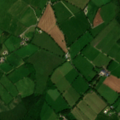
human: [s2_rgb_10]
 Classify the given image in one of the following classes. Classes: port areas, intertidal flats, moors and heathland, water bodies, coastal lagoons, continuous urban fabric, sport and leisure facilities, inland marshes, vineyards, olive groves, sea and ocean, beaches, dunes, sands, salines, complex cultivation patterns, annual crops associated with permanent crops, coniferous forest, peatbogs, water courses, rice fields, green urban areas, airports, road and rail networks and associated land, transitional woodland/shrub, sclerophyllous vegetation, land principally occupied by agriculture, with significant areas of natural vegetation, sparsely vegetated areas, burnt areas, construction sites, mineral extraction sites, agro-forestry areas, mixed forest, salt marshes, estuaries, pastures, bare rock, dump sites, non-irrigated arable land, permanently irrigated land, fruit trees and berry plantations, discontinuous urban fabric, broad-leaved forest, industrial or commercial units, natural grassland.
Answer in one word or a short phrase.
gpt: non-irrigated arable land, pastures, coniferous forest, transitional woodland/shrub